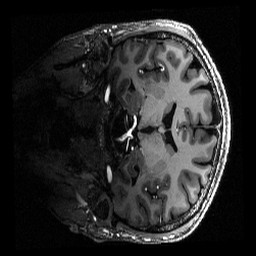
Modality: T1w
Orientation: coronal
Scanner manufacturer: siemens
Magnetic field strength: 6.98 T
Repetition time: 2.5 s
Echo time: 0.00255 s